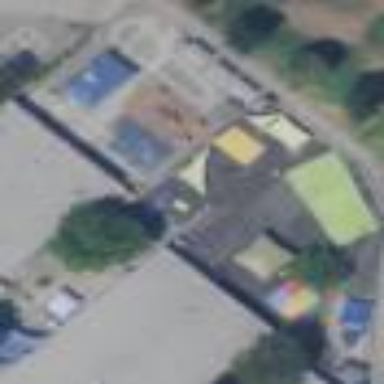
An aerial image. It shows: Asphalt schoolyard.